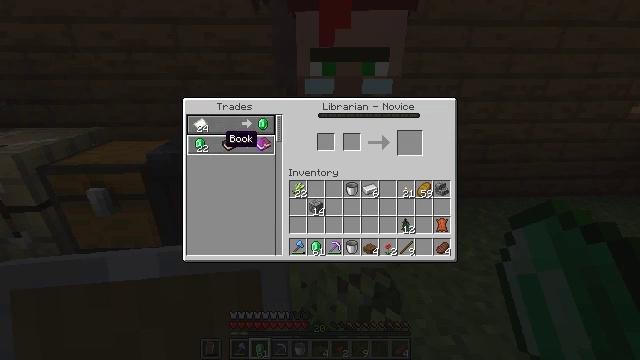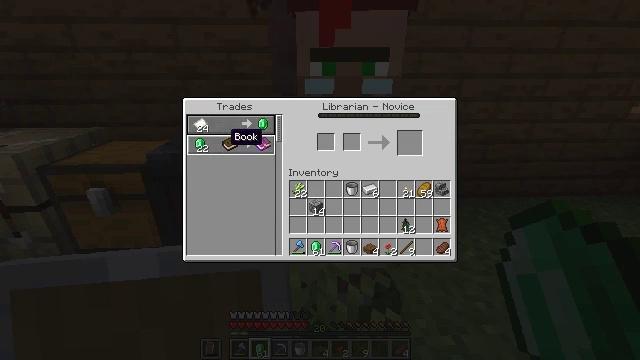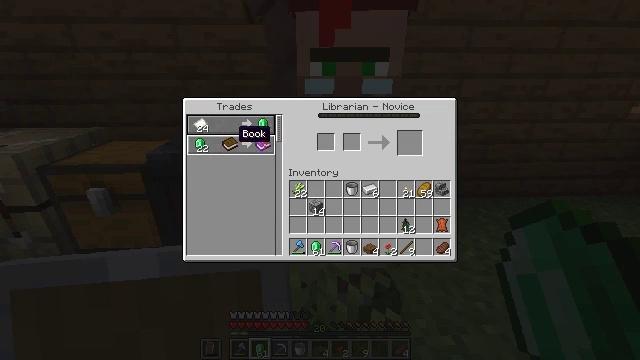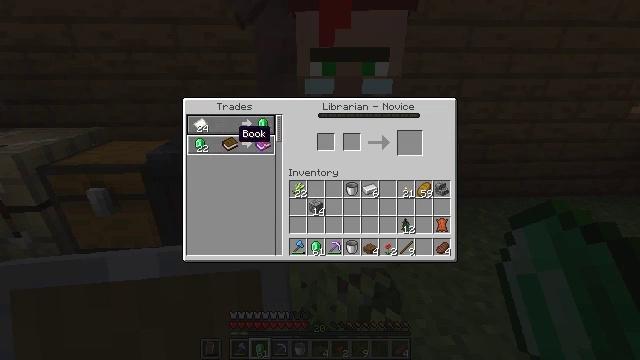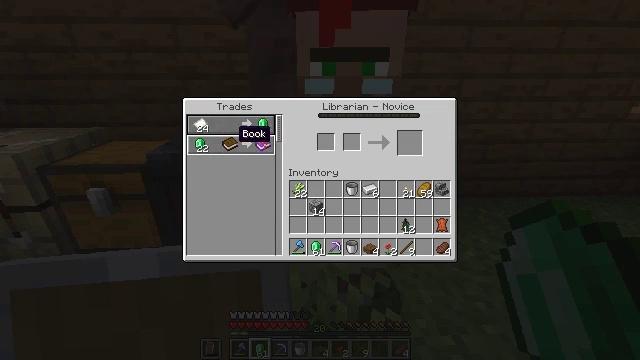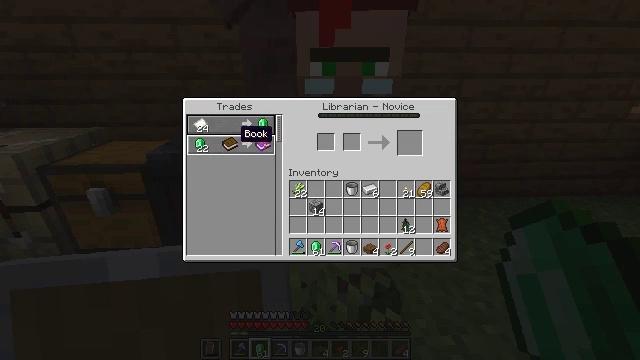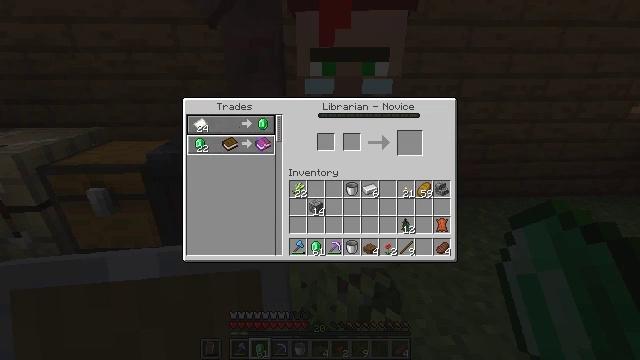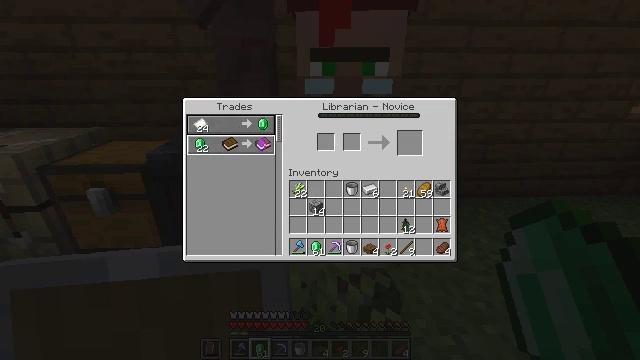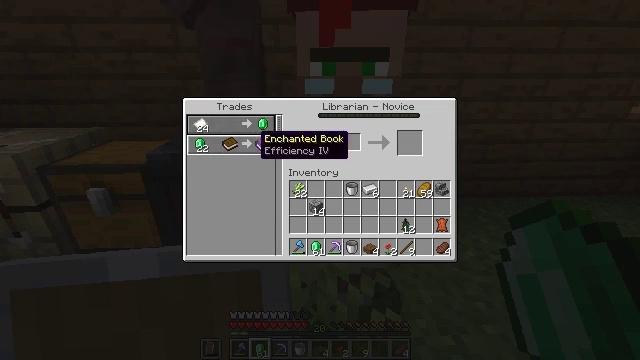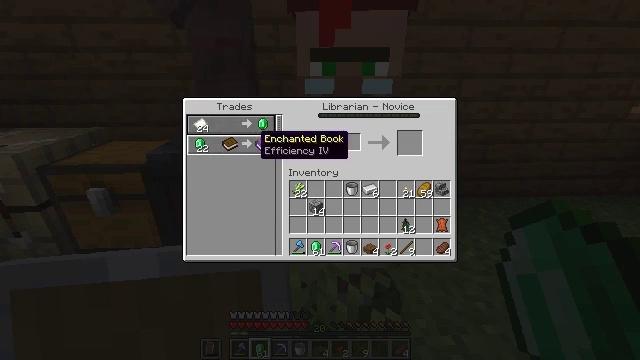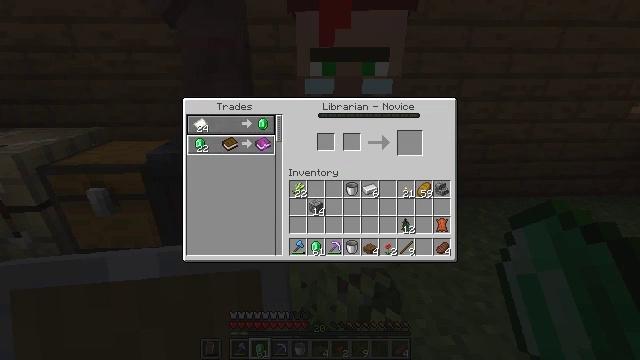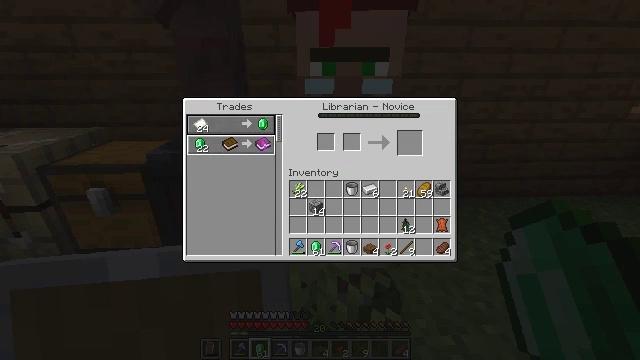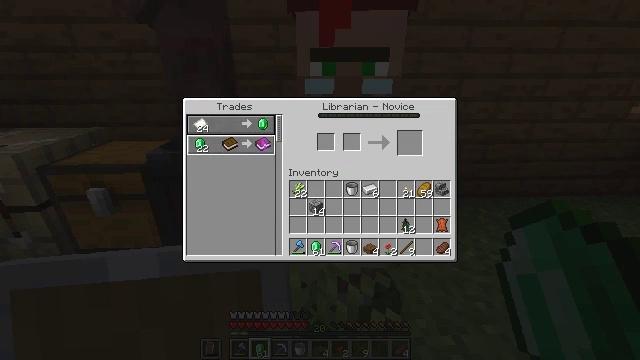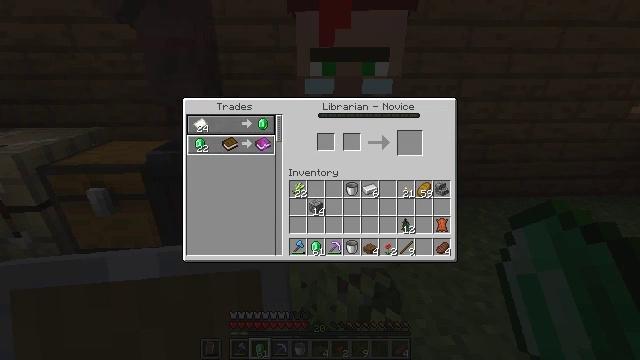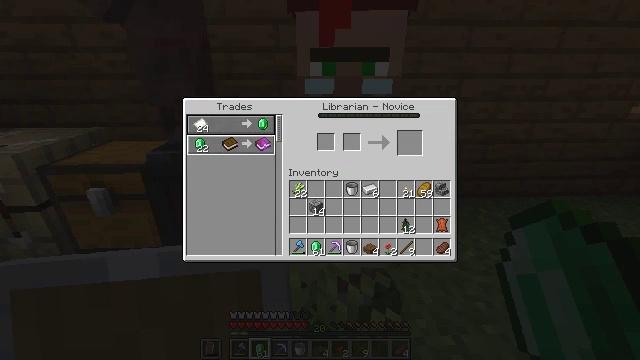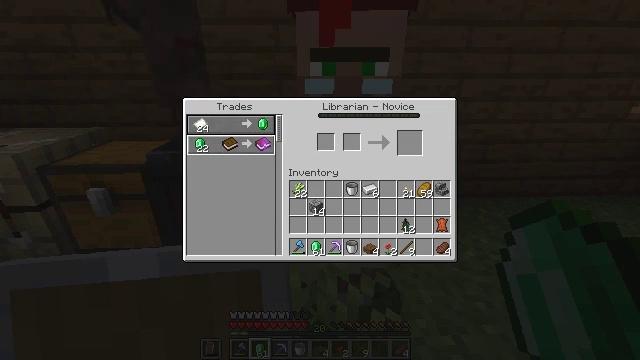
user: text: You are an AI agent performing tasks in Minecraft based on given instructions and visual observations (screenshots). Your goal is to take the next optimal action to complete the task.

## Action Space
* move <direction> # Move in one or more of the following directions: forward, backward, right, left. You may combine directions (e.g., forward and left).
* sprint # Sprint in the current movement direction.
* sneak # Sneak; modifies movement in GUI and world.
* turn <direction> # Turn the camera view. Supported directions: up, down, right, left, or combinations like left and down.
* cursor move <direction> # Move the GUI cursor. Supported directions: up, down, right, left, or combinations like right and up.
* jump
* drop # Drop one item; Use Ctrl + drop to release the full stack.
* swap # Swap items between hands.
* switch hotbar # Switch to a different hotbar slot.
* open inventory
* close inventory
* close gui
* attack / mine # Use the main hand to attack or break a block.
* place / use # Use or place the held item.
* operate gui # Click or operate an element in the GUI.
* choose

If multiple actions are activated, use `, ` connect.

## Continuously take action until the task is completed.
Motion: motion action
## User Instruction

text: Hunt animals.
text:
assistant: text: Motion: no_op
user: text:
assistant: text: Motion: cursor move right
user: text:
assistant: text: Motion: no_op
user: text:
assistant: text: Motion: no_op
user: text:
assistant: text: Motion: no_op
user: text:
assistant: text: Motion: no_op
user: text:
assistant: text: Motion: cursor move right
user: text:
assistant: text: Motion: no_op
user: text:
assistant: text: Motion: no_op
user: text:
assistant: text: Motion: no_op
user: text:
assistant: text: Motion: no_op
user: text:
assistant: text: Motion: no_op
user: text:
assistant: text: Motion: no_op
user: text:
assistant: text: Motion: no_op
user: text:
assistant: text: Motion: no_op
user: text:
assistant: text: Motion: no_op
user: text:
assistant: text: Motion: no_op
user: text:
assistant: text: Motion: no_op
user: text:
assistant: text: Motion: no_op
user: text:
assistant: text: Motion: no_op
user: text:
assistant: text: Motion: no_op
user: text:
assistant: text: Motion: no_op
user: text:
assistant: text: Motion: no_op
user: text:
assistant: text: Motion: no_op
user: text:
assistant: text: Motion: no_op
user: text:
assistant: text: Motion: no_op
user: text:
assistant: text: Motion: no_op
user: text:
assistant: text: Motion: no_op
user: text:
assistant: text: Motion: no_op
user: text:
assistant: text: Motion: no_op